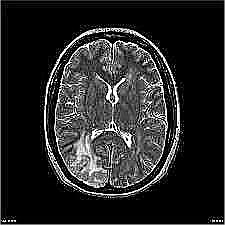
Label: notumor